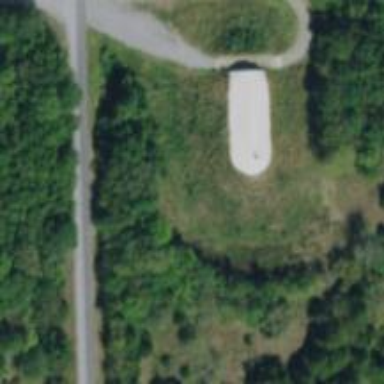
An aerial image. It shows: Military bunker.